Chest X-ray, AP view. Patient: 5 years old, sex M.
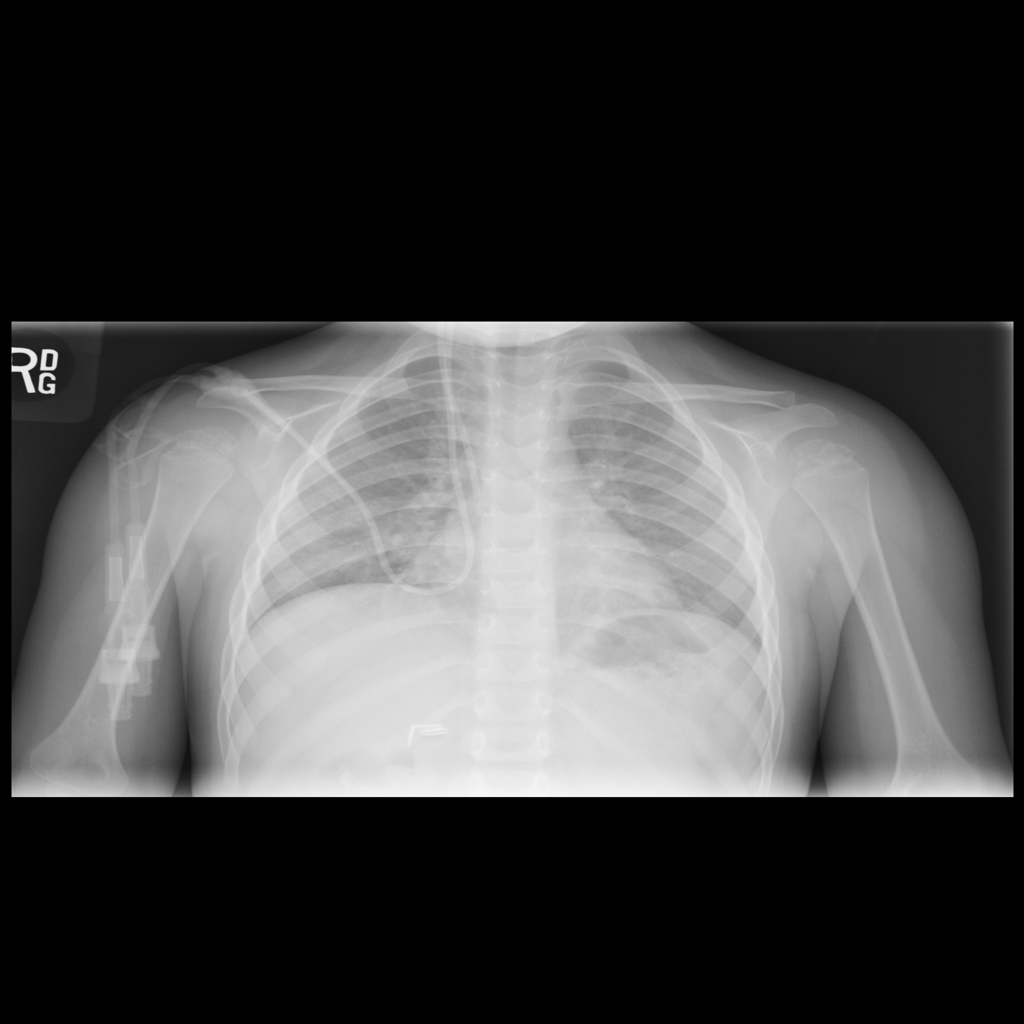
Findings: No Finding